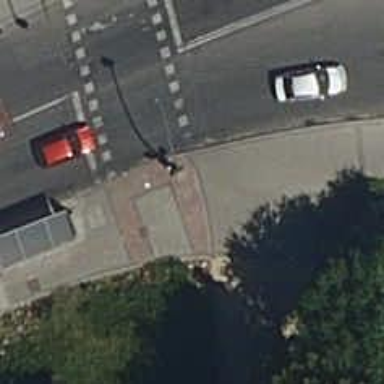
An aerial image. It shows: Kerb barrier.